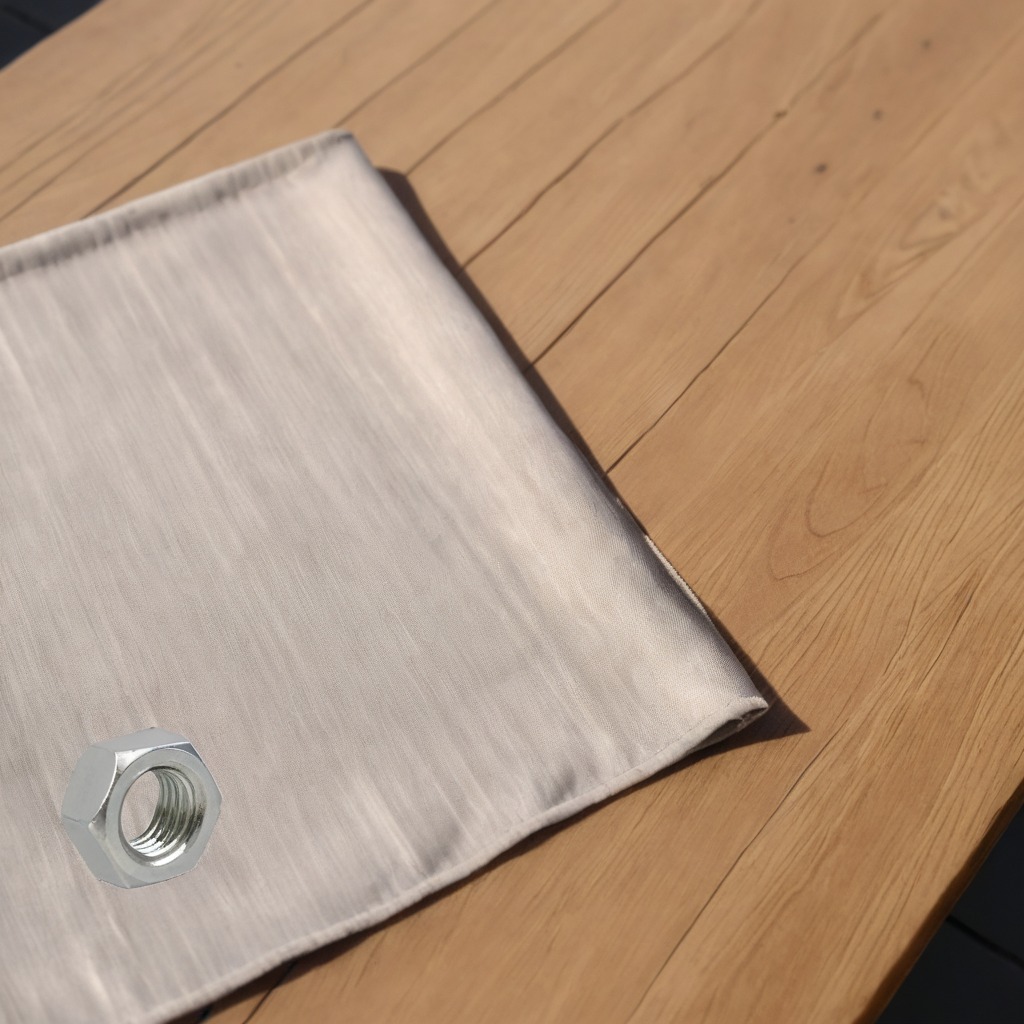
A metal nut is lying on the wooden table in an outdoor workshop during daytime bright natural light soft shadows worn but beneath the cloth.